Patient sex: M
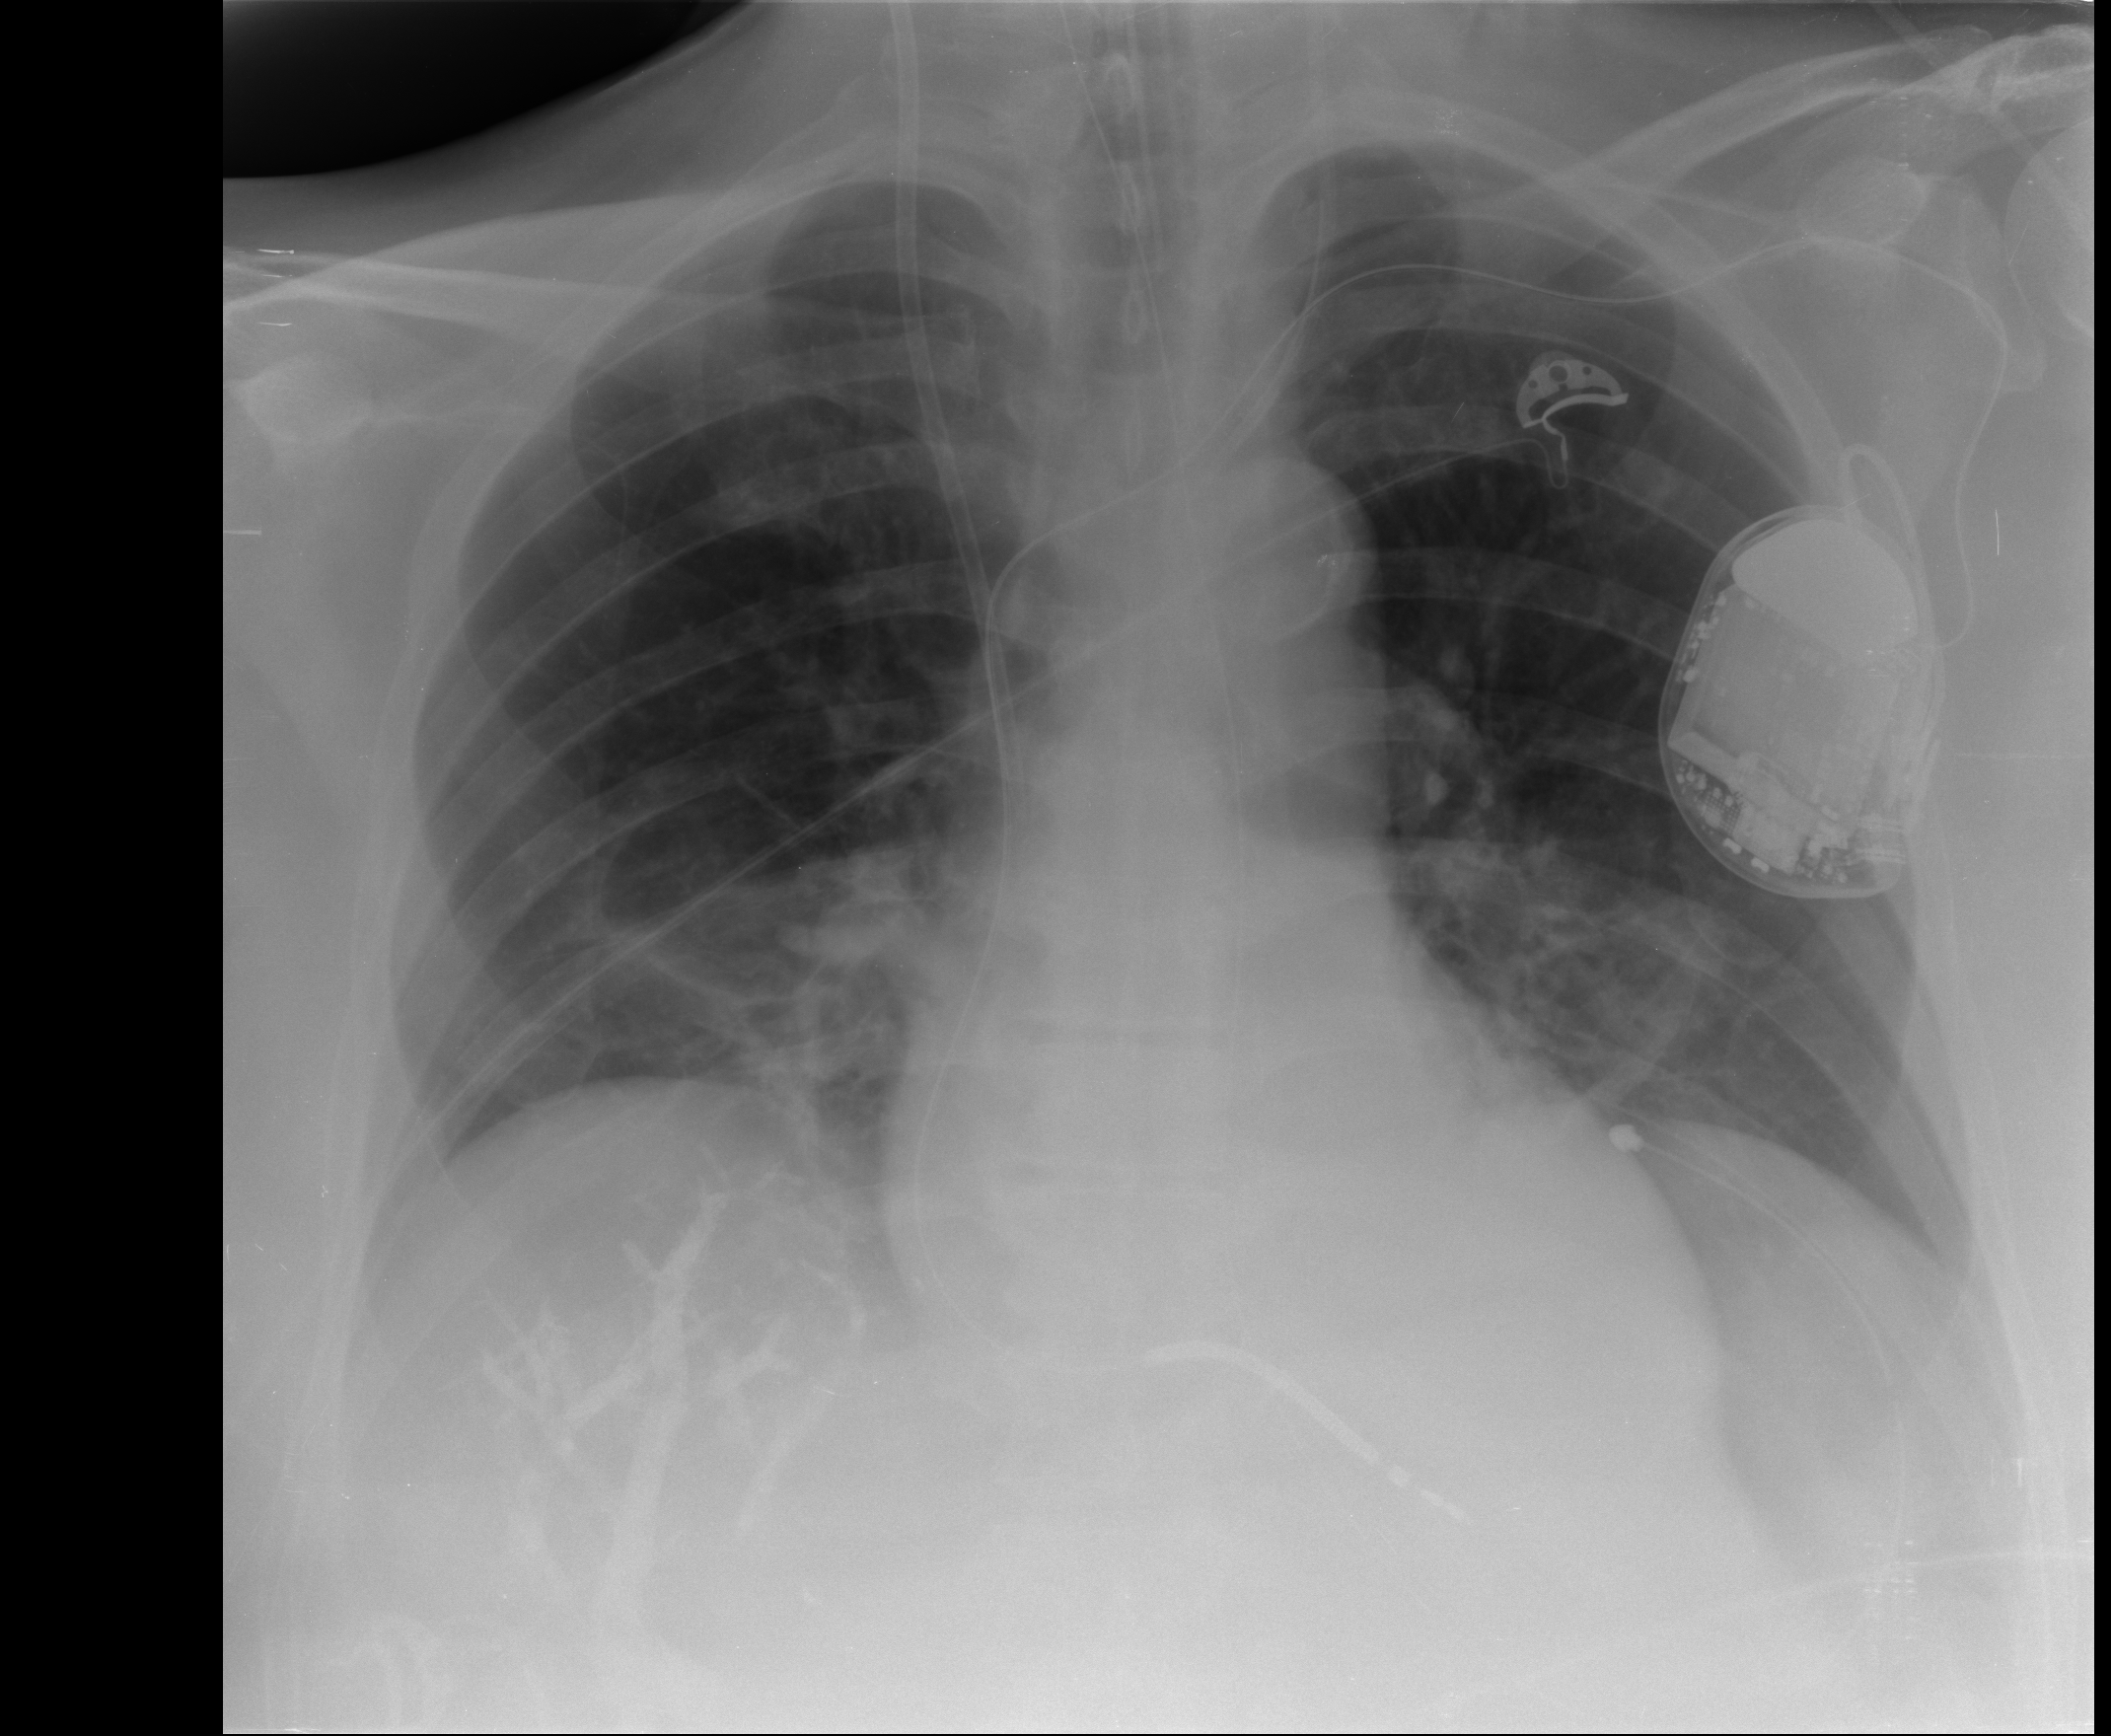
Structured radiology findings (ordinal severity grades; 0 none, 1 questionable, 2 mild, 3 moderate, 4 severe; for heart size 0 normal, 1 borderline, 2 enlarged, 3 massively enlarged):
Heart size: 0
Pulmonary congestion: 0
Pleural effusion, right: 0
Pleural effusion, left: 0
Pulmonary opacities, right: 0
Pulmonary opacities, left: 0
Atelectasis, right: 2
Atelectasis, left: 2